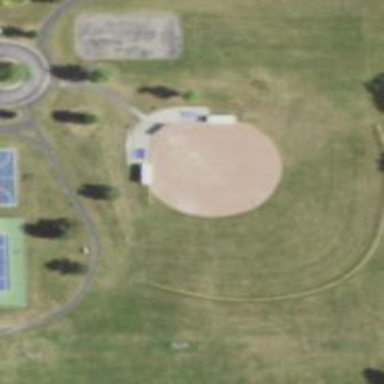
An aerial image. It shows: Baseball pitch for leisure and sports activities.